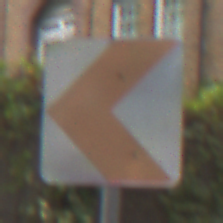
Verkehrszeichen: RichtungstafelnInKurvenKleinRechts
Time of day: MorningAfternoon
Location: Outdoor (Urban)
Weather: Overcast
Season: NotSpecified
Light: Natural